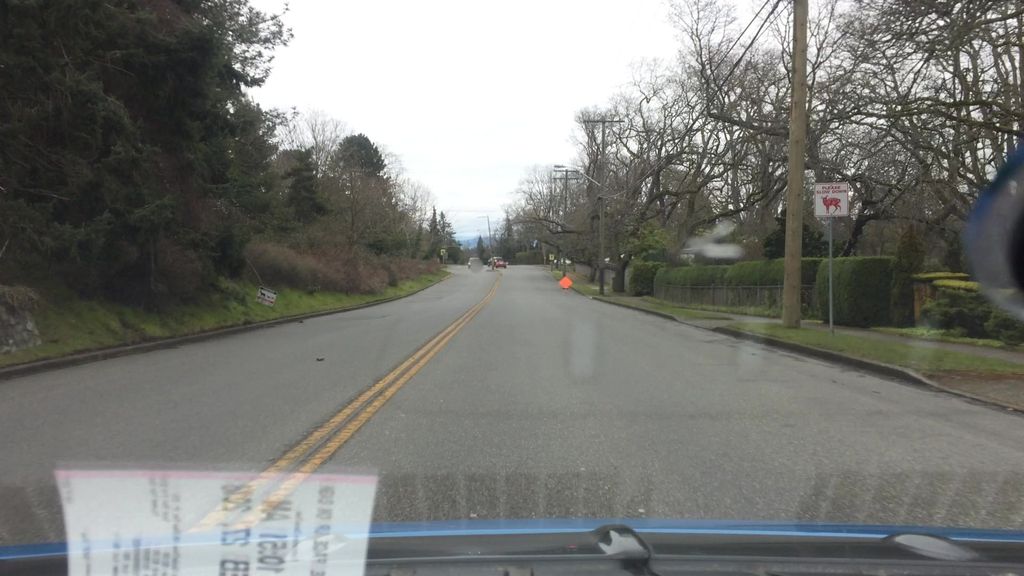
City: victoria